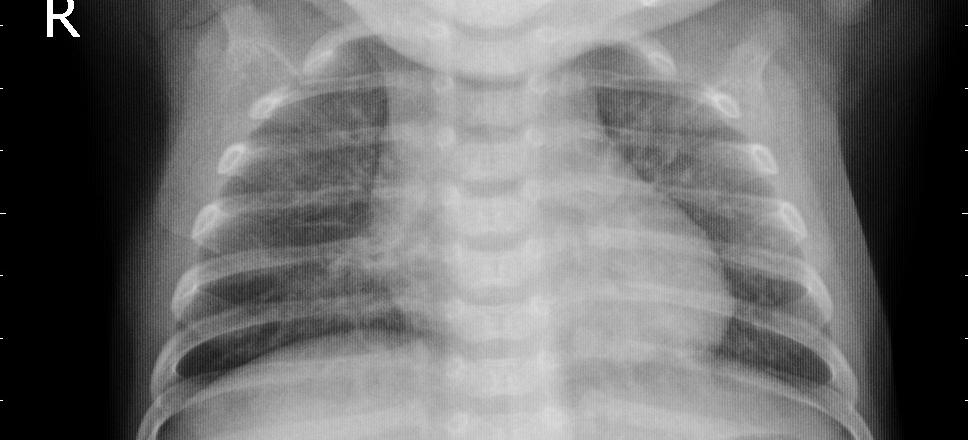
Diagnosis: PNEUMONIA